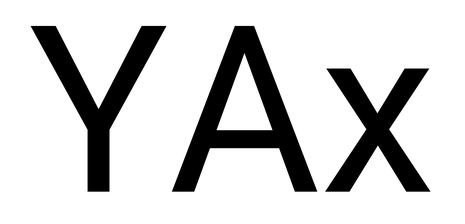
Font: Roboto_Regular